Interaction volume radius: 5 \u00c5
Interaction volume height: 10 \u00c5
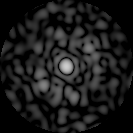
Disorder parameter: 0.7979